Field crop: maize
Growth stage: 1
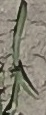
Species: sorghum